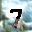
Label: 7